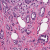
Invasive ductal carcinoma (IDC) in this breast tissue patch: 1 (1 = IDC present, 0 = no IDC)